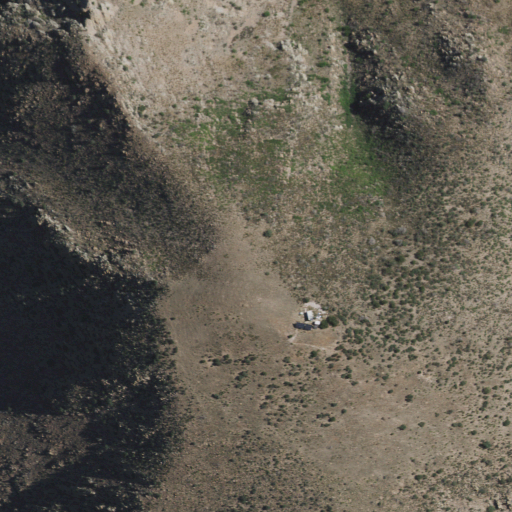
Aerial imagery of mountain in New Mexico named Gillespie Mountain containing shrub and grassland